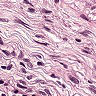
Metastatic tissue present: no